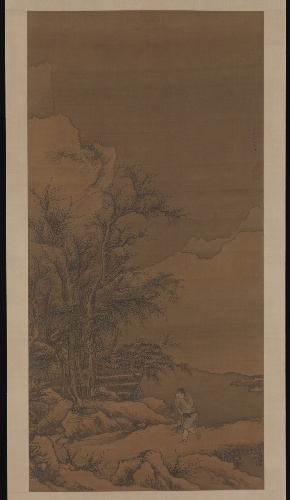
Title: 明   戴進   雪歸圖    軸|Returning home through the snow
Artist: Dai Jin
Artist bio: Chinese, 1388–1462
Date: ca. 1455
Object type: Hanging scroll
Classification: Paintings
Medium: Hanging scroll; ink and color on silk
Culture: China
Period: Ming dynasty (1368–1644)
Dimensions: Image: 66  × 32 1/2 in. (167.6 × 82.6 cm)
Overall with mounting: 9 ft. 10 3/4 in. × 38 1/2 in. (301.6 × 97.8 cm)
Overall with knobs: 9 ft. 10 3/4 in. × 42 3/4 in. (301.6 × 108.6 cm)
Department: Asian Art
Credit line: Purchase, John M. Crawford Jr. Bequest, 1992
Accession year: 1992
Repository: Metropolitan Museum of Art, New York, NY
Tags: Men|Mountains|Snow